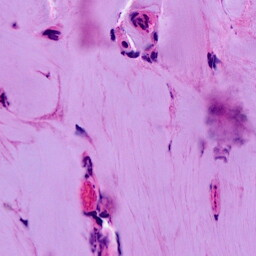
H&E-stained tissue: Breast